Question: How do you get rid of or replace the Microsoft Azure Media Services logo overlay (water mark) that is put onto dynamic packaged video? The following link shows the topic area:
<URL>
My html contains embedded code taken from <URL>

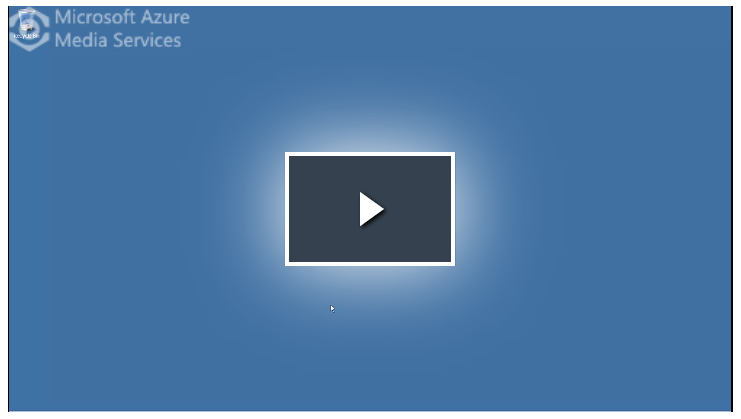
Answer: It seems that you are attempting to use the iframe embed code on the "get embed code" section of the player. Please note that this is currently under development, as it is listed on the site: "this embed code is for demo purposes only. Do not use in production."
For your player needs in production, especially if you want to use the large amounts of API's available, you should create your own player page following the instructions in the <URL> provided.
Specifically for the question regarding the logo, there is an API available to remove to logo and can be found in the <URL> section of the documentation. This is the correct way to remove to logo using the APIs provided.